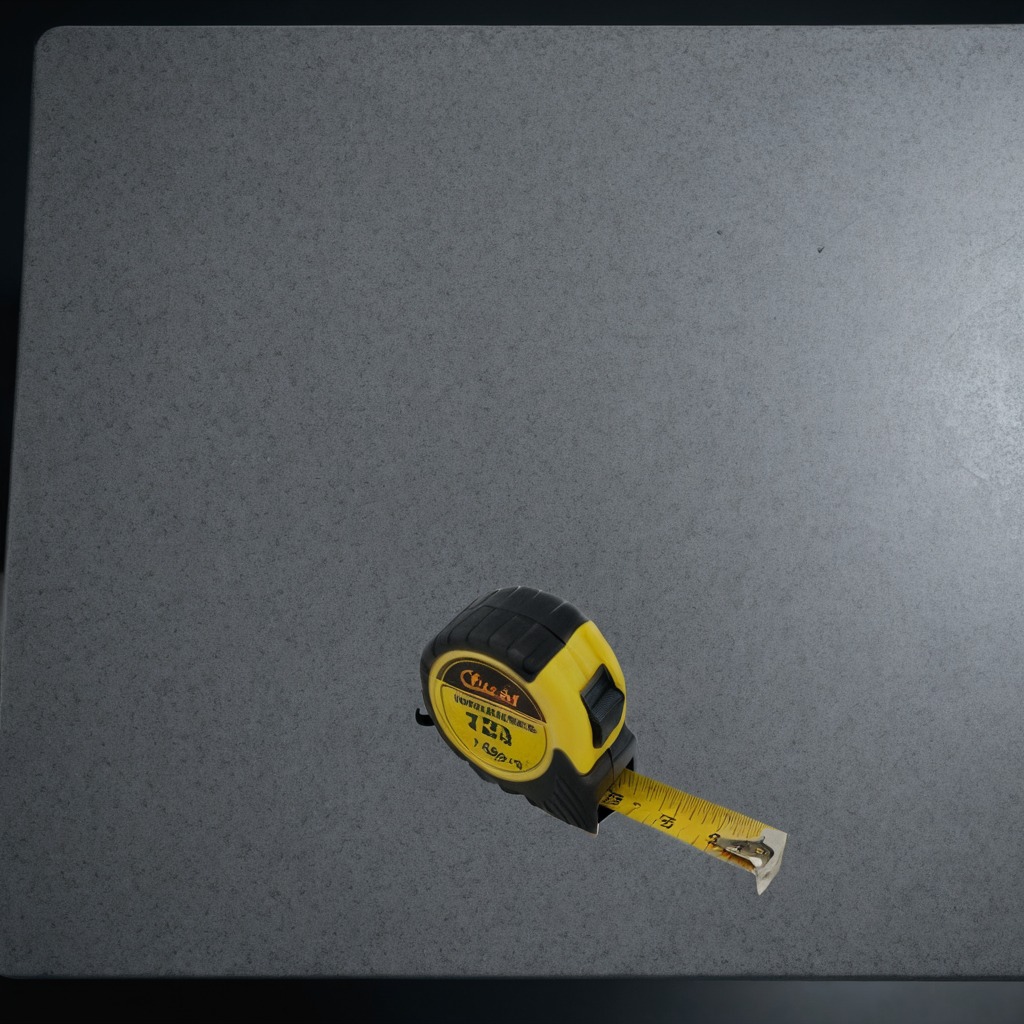
A measuring tape is lying on the clean granite table inside a workshop at night.